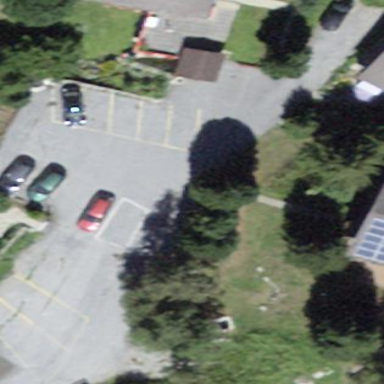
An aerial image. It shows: Parking area with surface.